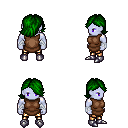
a pixel art fantasy rpg character, male body template, dark elf, purple skin, brown tunic, gold greaves, green swoop hairstyle, white cloth bandages, metal boots, four views (front, back, left, right), 2x2 character sprite sheet, small pixel art, hard edges, no anti-aliasing